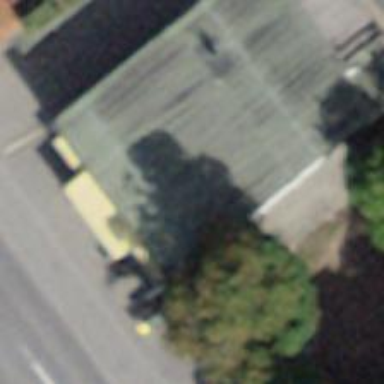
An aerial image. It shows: Convenience shop.